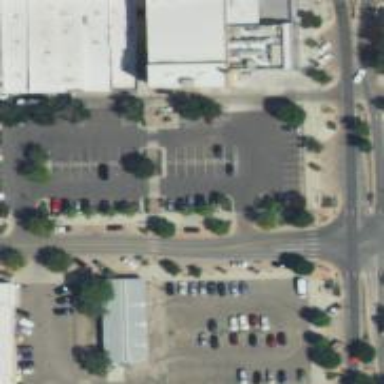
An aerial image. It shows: Parking space is available.